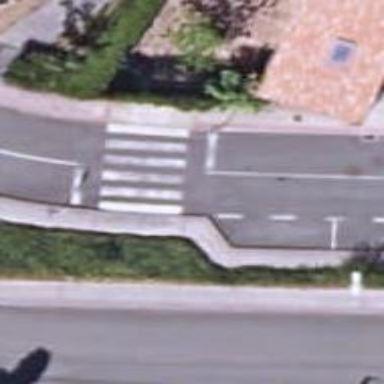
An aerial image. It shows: Zebra crossing on the road.